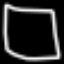
Label: square